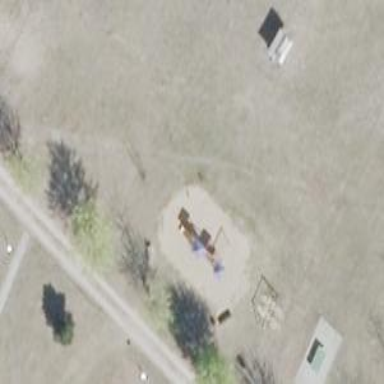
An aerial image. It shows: Playground area for leisure land.